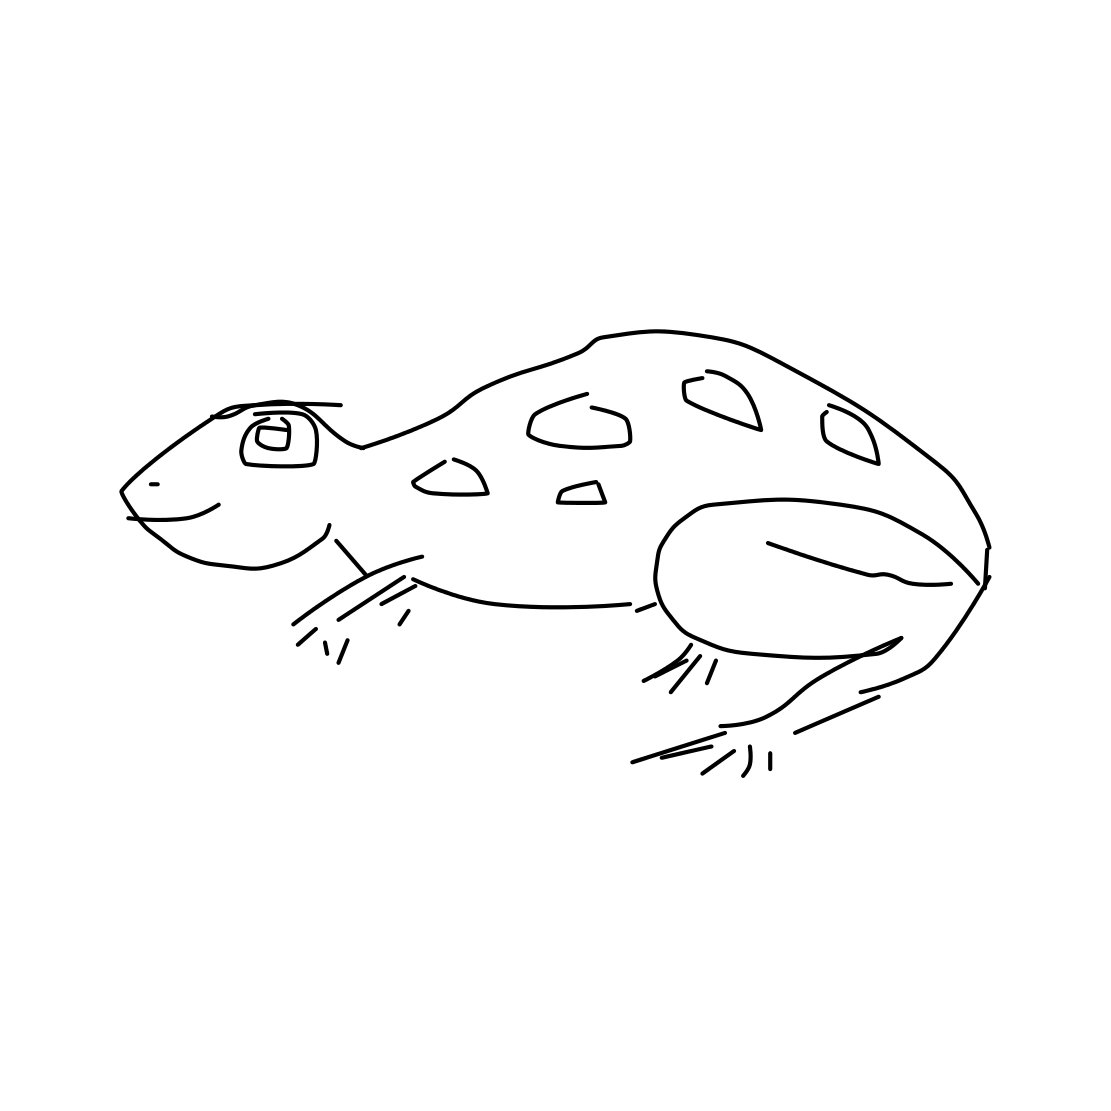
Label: frog